Interaction volume radius: 5 \u00c5
Interaction volume height: 15 \u00c5
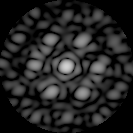
Disorder parameter: 0.6133